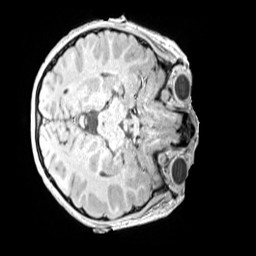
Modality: MP2RAGE
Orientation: axial
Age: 11
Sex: male
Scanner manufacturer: siemens
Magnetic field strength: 3 T
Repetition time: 4 s
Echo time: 0.00299 s